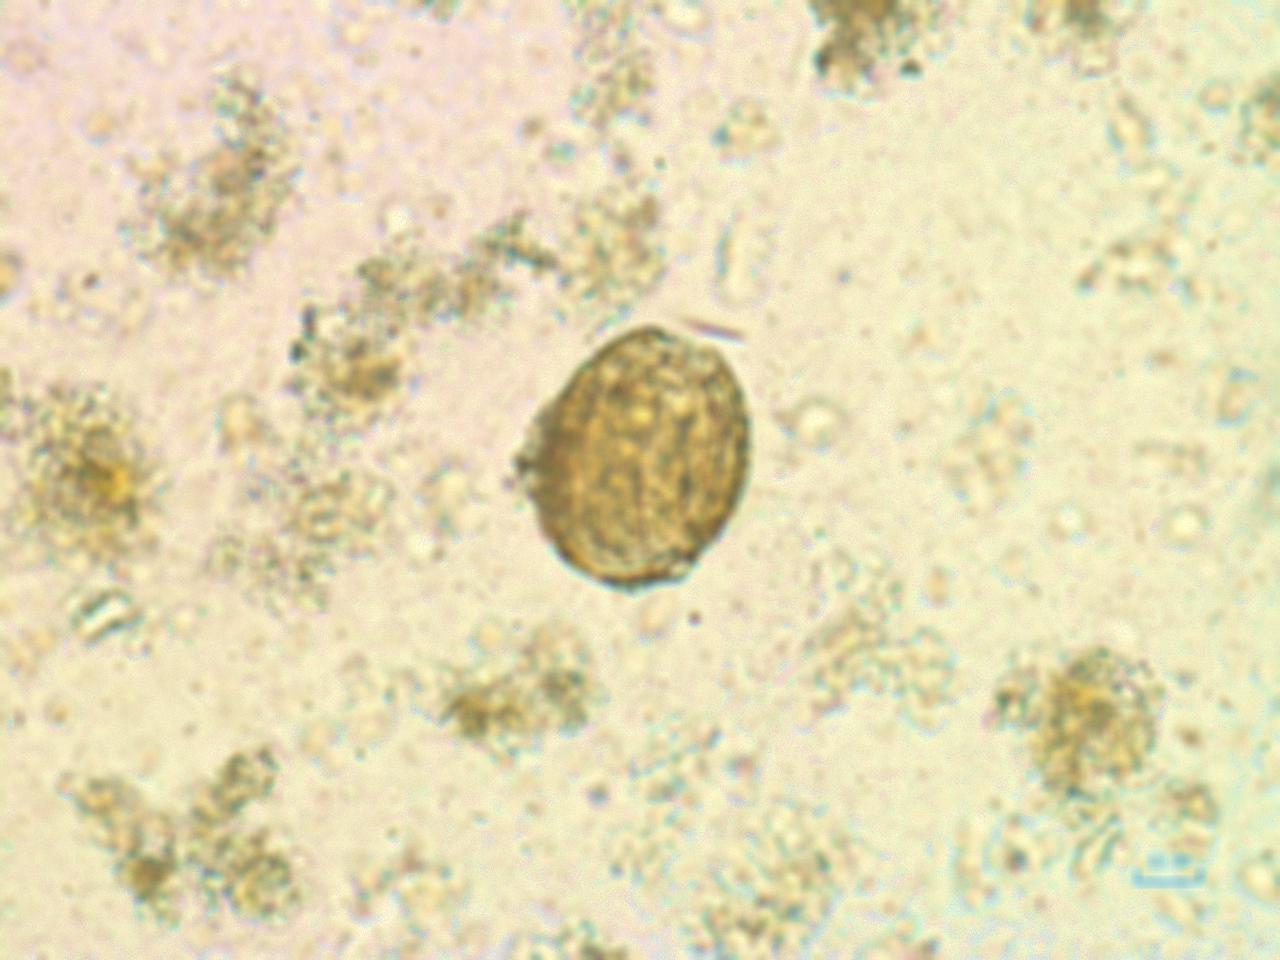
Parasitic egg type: Ascaris lumbricoides